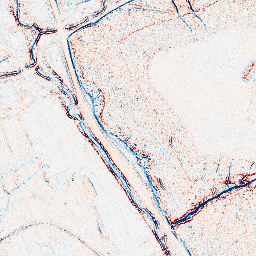
Category: edge_preserving
Decomposition family: bilateral
Decomposition parameters: d: 5
sigma_color: 50
sigma_space: 50
Upsampling method: bicubic_3x
Upsampling parameters: scale: 3
Upsampling scale: 3